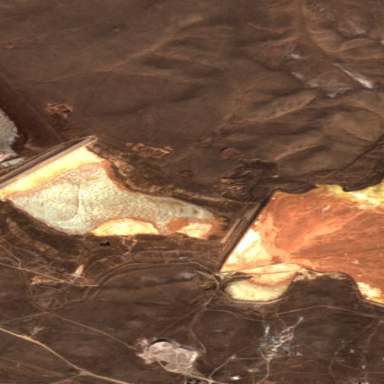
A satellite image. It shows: Tailings reservoir.